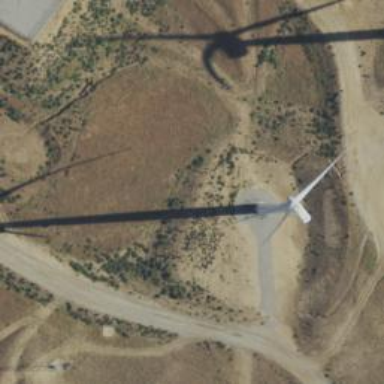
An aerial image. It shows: Wind generator in the form of horizontal axis wind turbine.